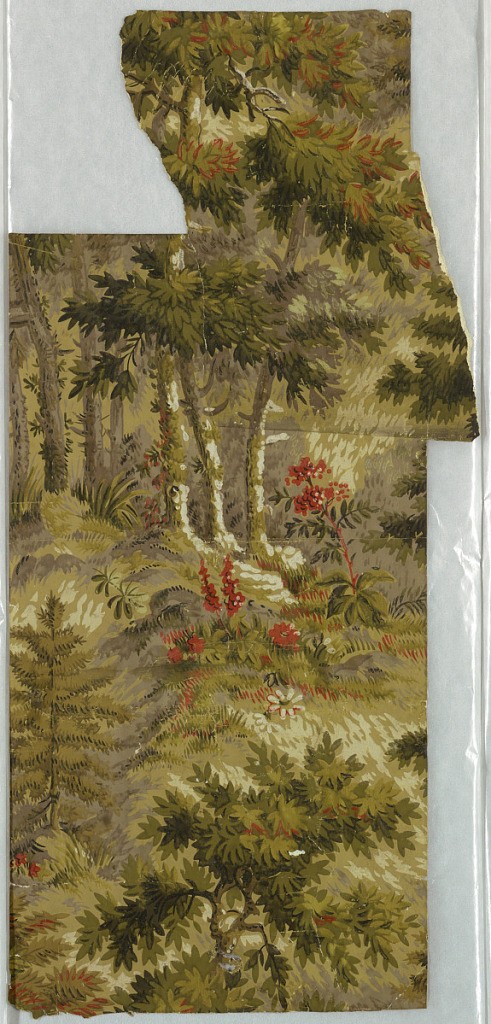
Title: Sidewall
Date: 1900–10
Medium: Machine-printed
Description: Incomplete unit of a forest scene. Printed in shades of green and red.